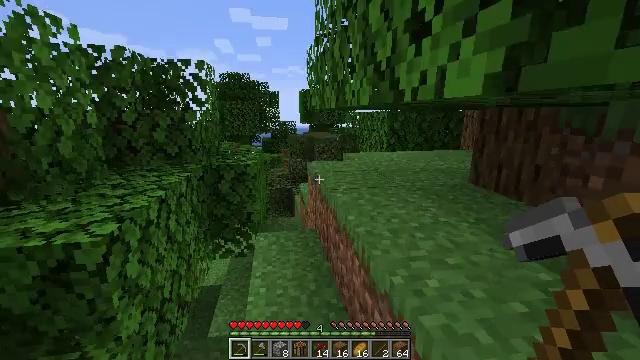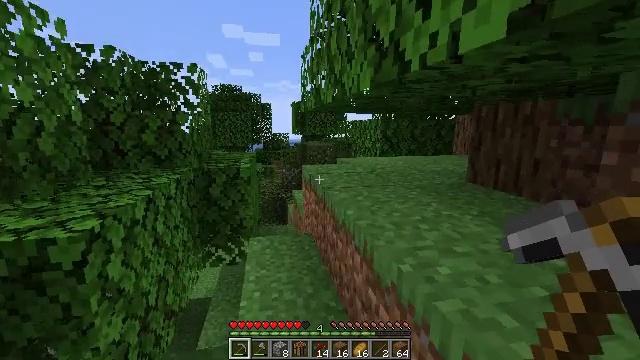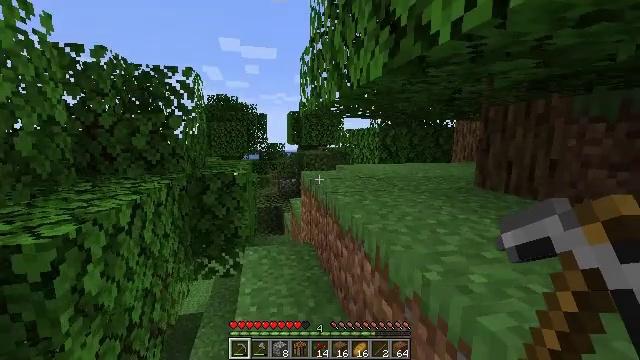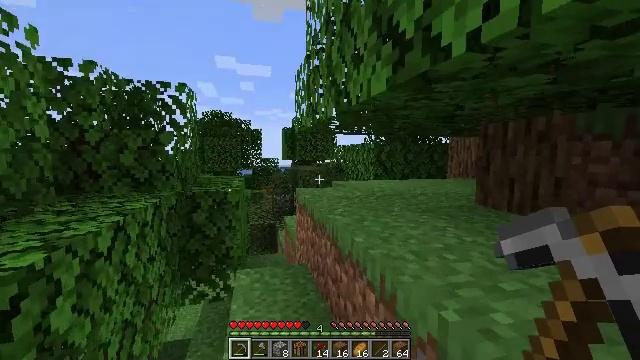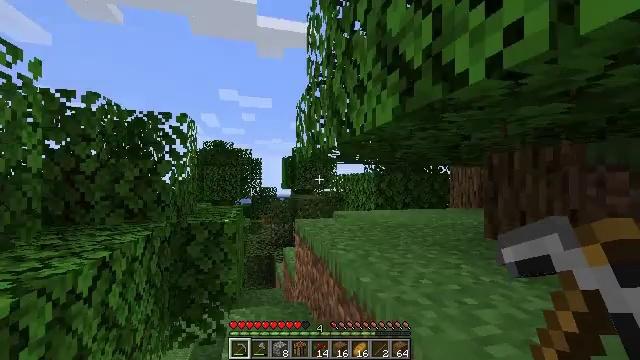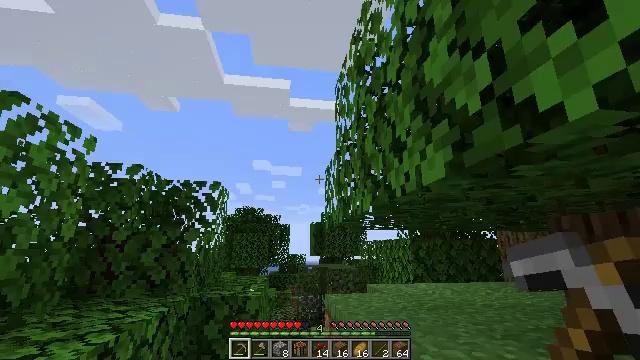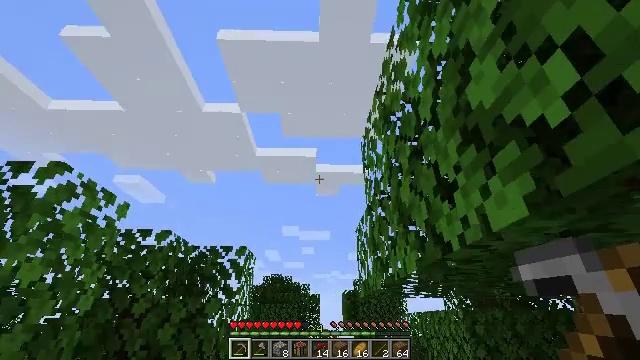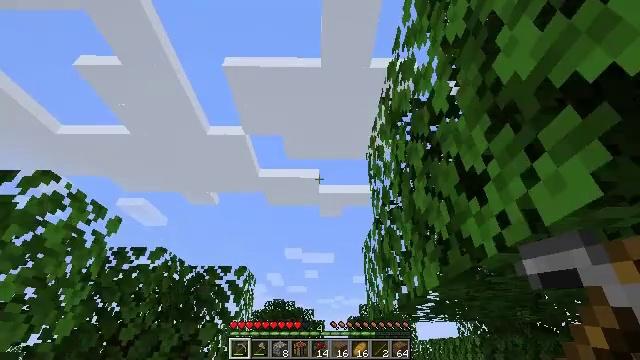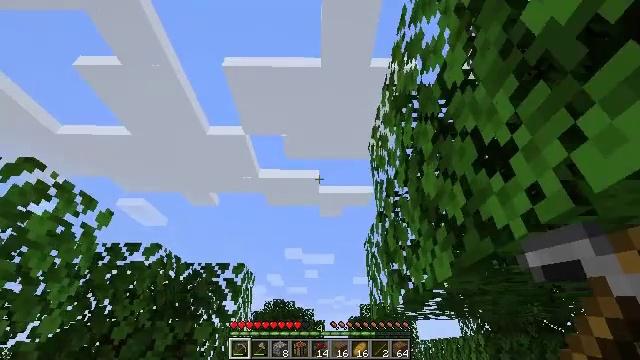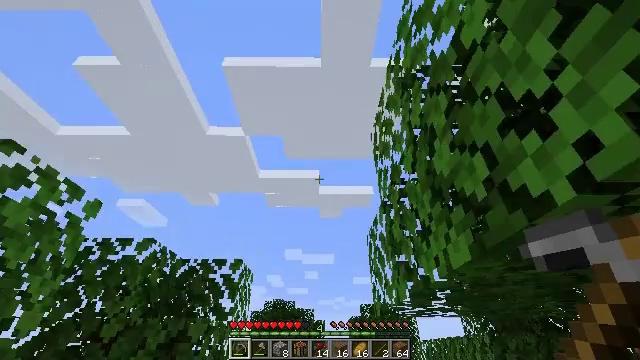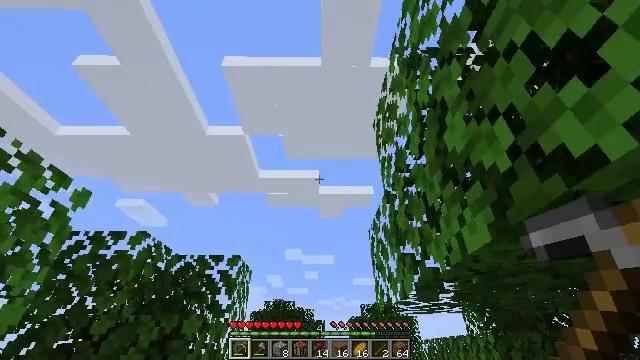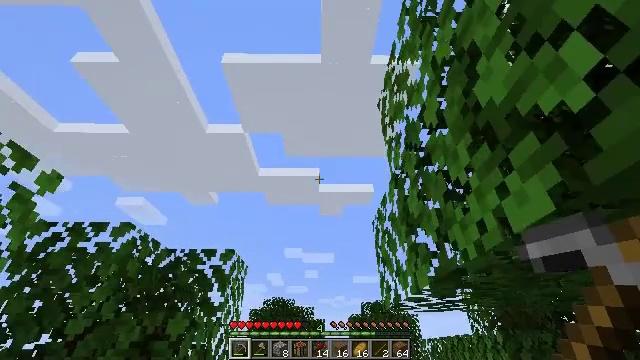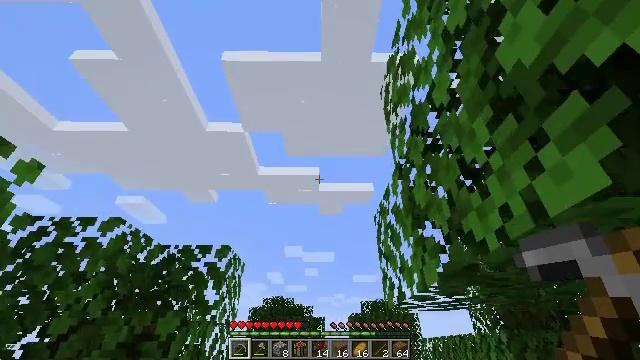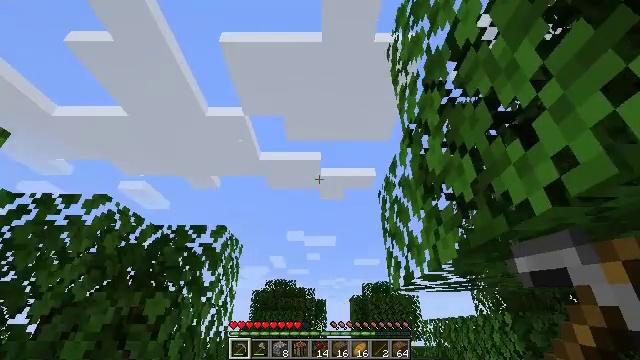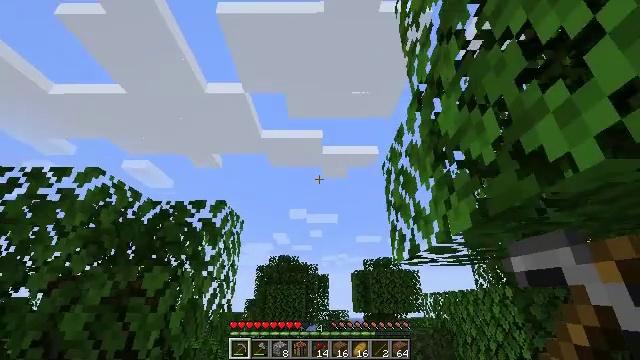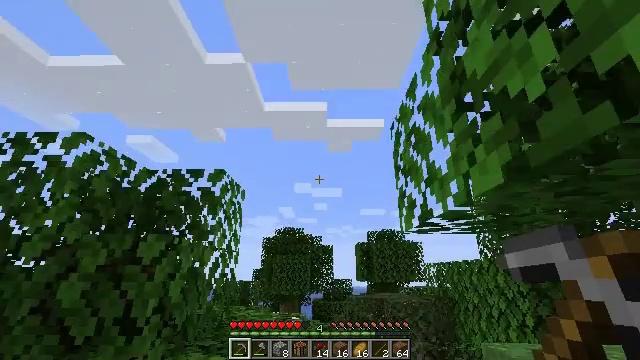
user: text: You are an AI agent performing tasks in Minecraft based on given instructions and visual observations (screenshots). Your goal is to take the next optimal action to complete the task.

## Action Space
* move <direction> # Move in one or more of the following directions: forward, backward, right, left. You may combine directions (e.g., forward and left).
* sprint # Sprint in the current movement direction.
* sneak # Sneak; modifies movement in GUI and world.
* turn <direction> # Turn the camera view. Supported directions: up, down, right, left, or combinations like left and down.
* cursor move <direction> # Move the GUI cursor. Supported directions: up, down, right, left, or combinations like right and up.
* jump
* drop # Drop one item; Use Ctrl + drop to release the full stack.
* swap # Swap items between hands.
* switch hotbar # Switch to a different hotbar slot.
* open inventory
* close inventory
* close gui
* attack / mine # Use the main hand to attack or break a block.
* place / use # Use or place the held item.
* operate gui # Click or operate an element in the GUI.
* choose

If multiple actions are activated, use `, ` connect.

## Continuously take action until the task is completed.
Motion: motion action
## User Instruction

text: Drop a rose bush.
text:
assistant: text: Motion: move forward, turn right and up
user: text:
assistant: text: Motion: move forward, turn right and up
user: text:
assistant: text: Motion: move forward, turn right and up
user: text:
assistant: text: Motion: move forward, turn up
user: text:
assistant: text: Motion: move forward, turn left and up
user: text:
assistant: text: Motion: move forward, turn left and up
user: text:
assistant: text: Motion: move forward, turn up
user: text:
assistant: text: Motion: move forward
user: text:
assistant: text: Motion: move forward
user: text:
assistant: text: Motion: move forward
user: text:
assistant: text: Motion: move forward
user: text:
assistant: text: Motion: move forward
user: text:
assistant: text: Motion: move forward, turn down
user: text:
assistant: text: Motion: move forward, turn down
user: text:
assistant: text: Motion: move forward, turn left and down
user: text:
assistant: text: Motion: move forward, turn down
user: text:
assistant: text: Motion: move forward, turn down
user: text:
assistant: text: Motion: move forward, turn down, use / place
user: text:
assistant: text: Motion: move forward, turn down, use / place
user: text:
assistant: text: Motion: move forward, turn down, use / place
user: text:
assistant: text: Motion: move forward, turn down
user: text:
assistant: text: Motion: move forward, turn down
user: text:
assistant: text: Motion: move forward, turn right and down
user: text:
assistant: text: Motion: move forward, turn down
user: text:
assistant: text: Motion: move forward, turn down
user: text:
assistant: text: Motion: move forward, turn down
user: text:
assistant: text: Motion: move forward
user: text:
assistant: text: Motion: move forward, turn down, use / place
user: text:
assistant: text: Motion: move forward, turn down, use / place
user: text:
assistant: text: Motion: move forward, use / place